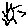
Label: sun